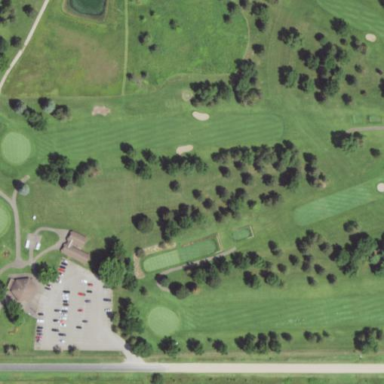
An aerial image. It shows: Rough area on grassy golf course.